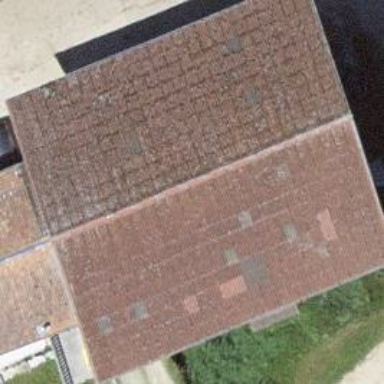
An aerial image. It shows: Farm building.